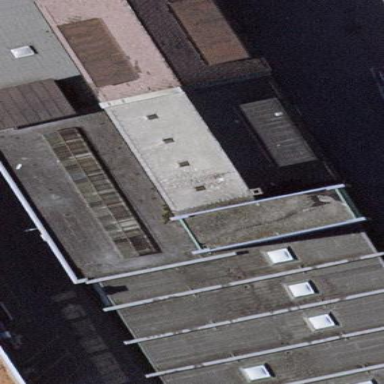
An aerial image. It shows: Industrial building.